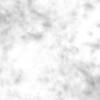
Label: no_change